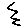
Label: zigzag